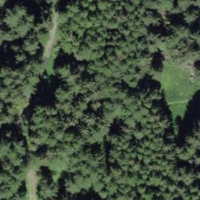
EUNIS habitat code: 43
Species observed at this site:
Filipendula ulmaria